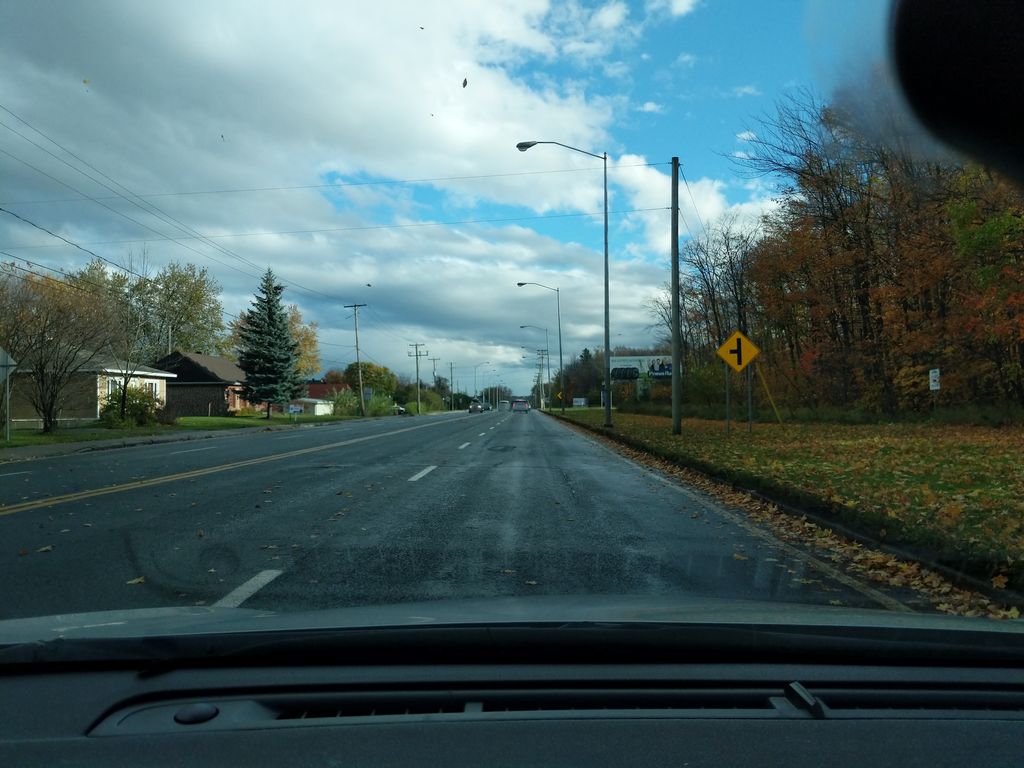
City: quebec_city